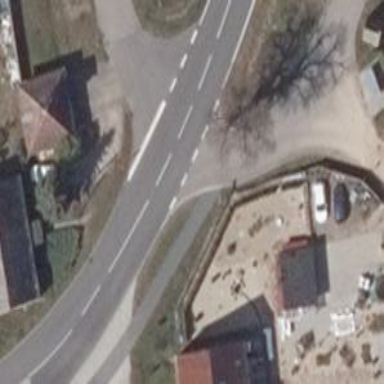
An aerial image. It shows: Asphalt road classified as primary highway.